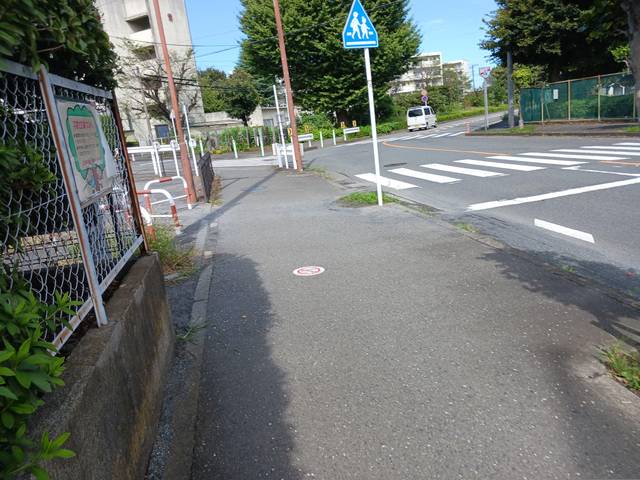
Region: Japan
Coordinates: 35.575, 139.388